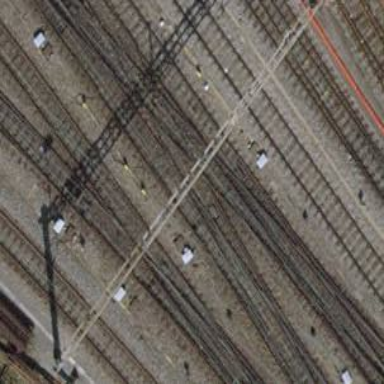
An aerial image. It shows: Railway crossing.